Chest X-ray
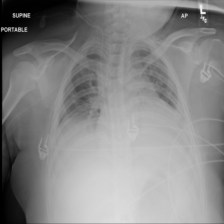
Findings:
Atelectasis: positive
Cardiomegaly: negative
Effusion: negative
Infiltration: positive
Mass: negative
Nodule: negative
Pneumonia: negative
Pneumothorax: negative
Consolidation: positive
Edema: negative
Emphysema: negative
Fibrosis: negative
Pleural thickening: negative
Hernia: negative